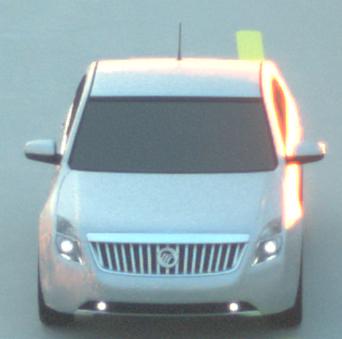
Make: Mercury
Model: Milan
Detailed model: -
Model produced from: 2009
Model produced until: 2010
Doors: 4
Color: white
Road condition: dry road
Daytime: sunrise or sunset
Contrast: medium contrast